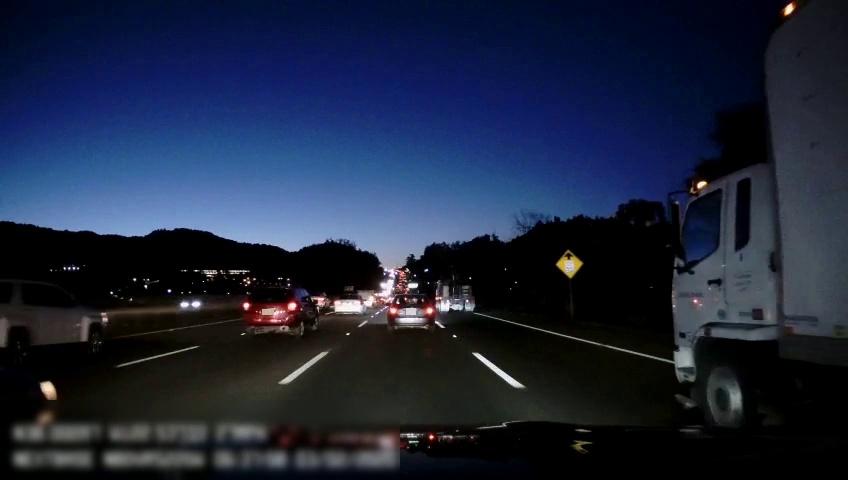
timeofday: Night
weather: Other
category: Drivable Space
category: Vehicles | Other LV
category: Vehicles | SUV
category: Vehicles | Car
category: Vehicles | Car
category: Vehicles | Truck
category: Vehicles | SUV
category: Vehicles | SUV
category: Vehicles | SUV
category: Lanes | Alternate Lane
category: Lanes | Current Lane
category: Lanes | Current Lane
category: Lanes | Alternate Lane
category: Lanes | Alternate Lane
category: Traffic | Signs